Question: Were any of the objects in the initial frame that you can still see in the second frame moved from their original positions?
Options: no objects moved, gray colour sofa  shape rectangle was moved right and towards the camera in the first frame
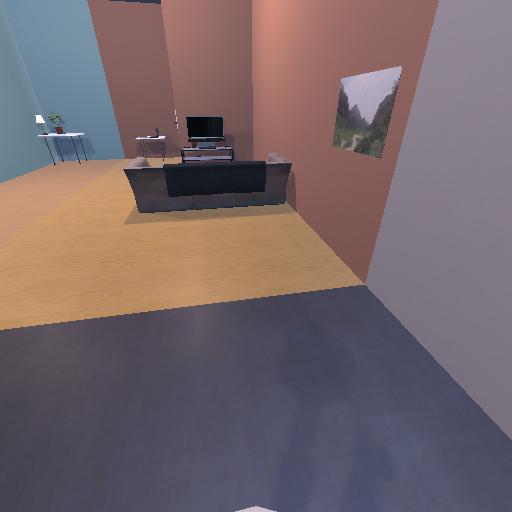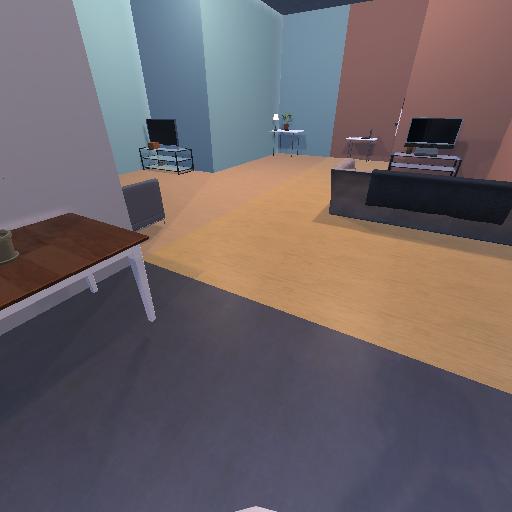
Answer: no objects moved